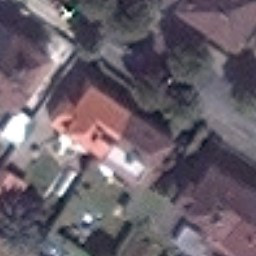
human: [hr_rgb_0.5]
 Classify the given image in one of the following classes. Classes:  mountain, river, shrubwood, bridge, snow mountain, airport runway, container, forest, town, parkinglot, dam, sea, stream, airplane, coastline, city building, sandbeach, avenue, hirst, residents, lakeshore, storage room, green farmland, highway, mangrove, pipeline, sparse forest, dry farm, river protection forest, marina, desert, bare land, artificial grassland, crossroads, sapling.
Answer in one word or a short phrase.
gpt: residents